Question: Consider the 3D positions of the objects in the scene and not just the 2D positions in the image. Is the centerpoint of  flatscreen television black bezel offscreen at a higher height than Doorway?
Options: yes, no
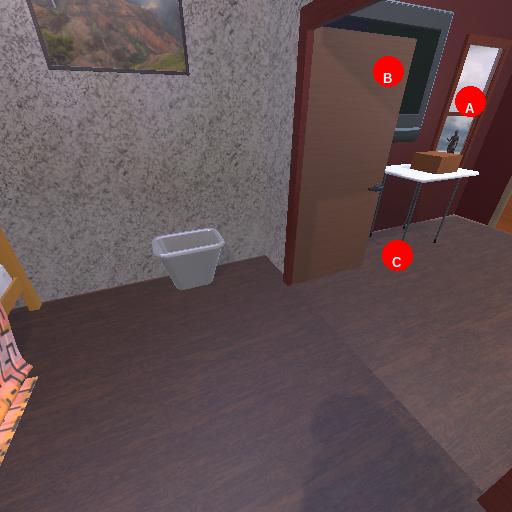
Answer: yes